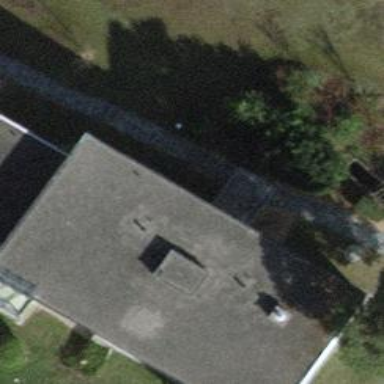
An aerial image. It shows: Concrete steps.